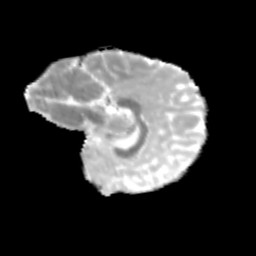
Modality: MD
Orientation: sagittal
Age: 10
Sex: male
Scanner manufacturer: siemens
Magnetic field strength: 3 T
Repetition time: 3.8 s
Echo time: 0.07 s